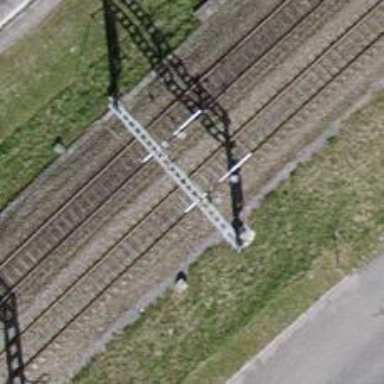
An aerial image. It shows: Railway track with contact line for electrification.